Question: I have this very simple code for my 'ListView':
'''
<Grid>
<Grid.Background>
<SolidColorBrush Color="Black" Opacity="0.7"/>
</Grid.Background>
<!--Date Taken Stuff here not relevant -->
<ListView>
<ListView.Background>
<SolidColorBrush Color="Black" Opacity="0.7"/>
</ListView.Background>
</ListView>
</Grid>
'''
Setting the background to the same colour as the grid it is located in to make it appear to merge in.
But I get a strange thin white boarder that changed the whole box black when I set BorderTickness=0

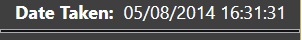
Answer: I've never seen that problem before, but setting the border thickness to 0 seems to get rid of it:
'''
<Grid Background="Black">
<ListView Margin="10" BorderThickness="0" >
<ListView.Background>
<SolidColorBrush Color="Black" Opacity="0.7" />
</ListView.Background>
</ListView>
</Grid>
'''